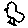
Label: bird